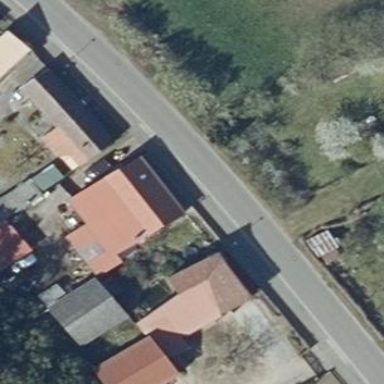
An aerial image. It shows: Detached building with gabled roof.